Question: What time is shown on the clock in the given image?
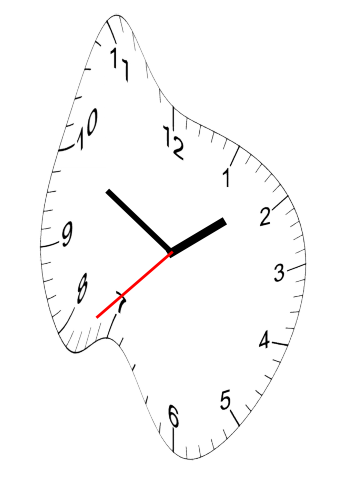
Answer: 01:49:38